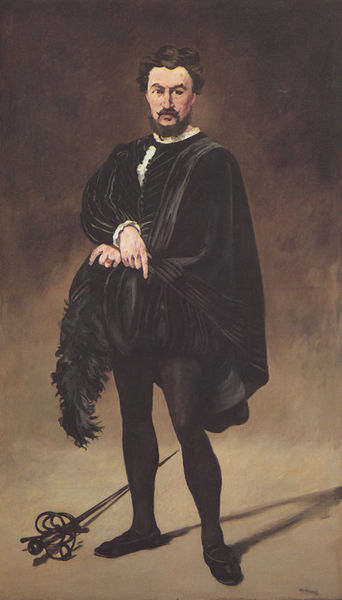
Titel: Der tragische Schauspieler
Künstler: Édouard Manet
Standort: Washington (District of Columbia)
Institution: National Gallery of Art
Schlagwörter: dunkel, feder, gemälde, hand, mann, schatten, umhang, weiß, braun, degas, frisur, hintergrund, hut, paris, schwarz, ölbild, blick, hochformat, malerei, rock, bart, hemd, hose, jung, schnurrbart, wand, arm, arme, bärtig, falten, gesicht, halten, inkarnat, kragen, samt, stehen, vollbart, ärmel, bildnis, herr, hände, portrait, porträt, signatur, boden, gewand, haare, kostüm, mantel, pose, adel, verbindung, bühne, kontrast, renaissance, helldunkel, beine, federbusch, federhut, spanien, bein, füße, schuhe, ernst, barbe, homme, manteau, moustache, neutre, goya, überwurf, kontrapost, schnauzbart, strümpfe, velasquez, spanisch, noir, schwert, chapeau, adeliger, degen, vordergund, strumpfhose, fechten, adliger, florett, edelmann, pluderhose, lord, schnallenschuhe, schauspieler, fleurs, peinture, épée, gekreuzt, toge, mephisto, manet, fechter, spanier, pumphose, amre, hutfeder, col, veste, shakespeare, chaussure, pantalon, ganzkörperportrait, amr, ausfallschritt, beinspiel, edelnmann, espagnolade, gewannd, kontapost, musketier, rapier, schühchen, standspielbein, velazquez, höfling, peintures, 1800, duc, individualportrait, bärtzig